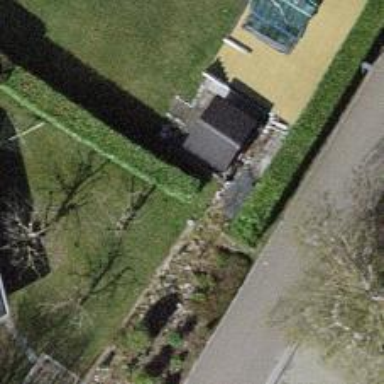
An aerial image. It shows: Hedge barrier.